Question: I'm learning the mercurial source code management system and doing the examples using <URL>.
In that I studied the <URL> ,

done in command prompt as per the tutorial instruction (see the above screenshot), but can't understand how the files are creating while cloning process is in progress. I tried using <URL> as they coded in the HgCloneTest, but only the .hg folder is created, other files are not created.
Could somebody say me how the files are created while cloning a repo.
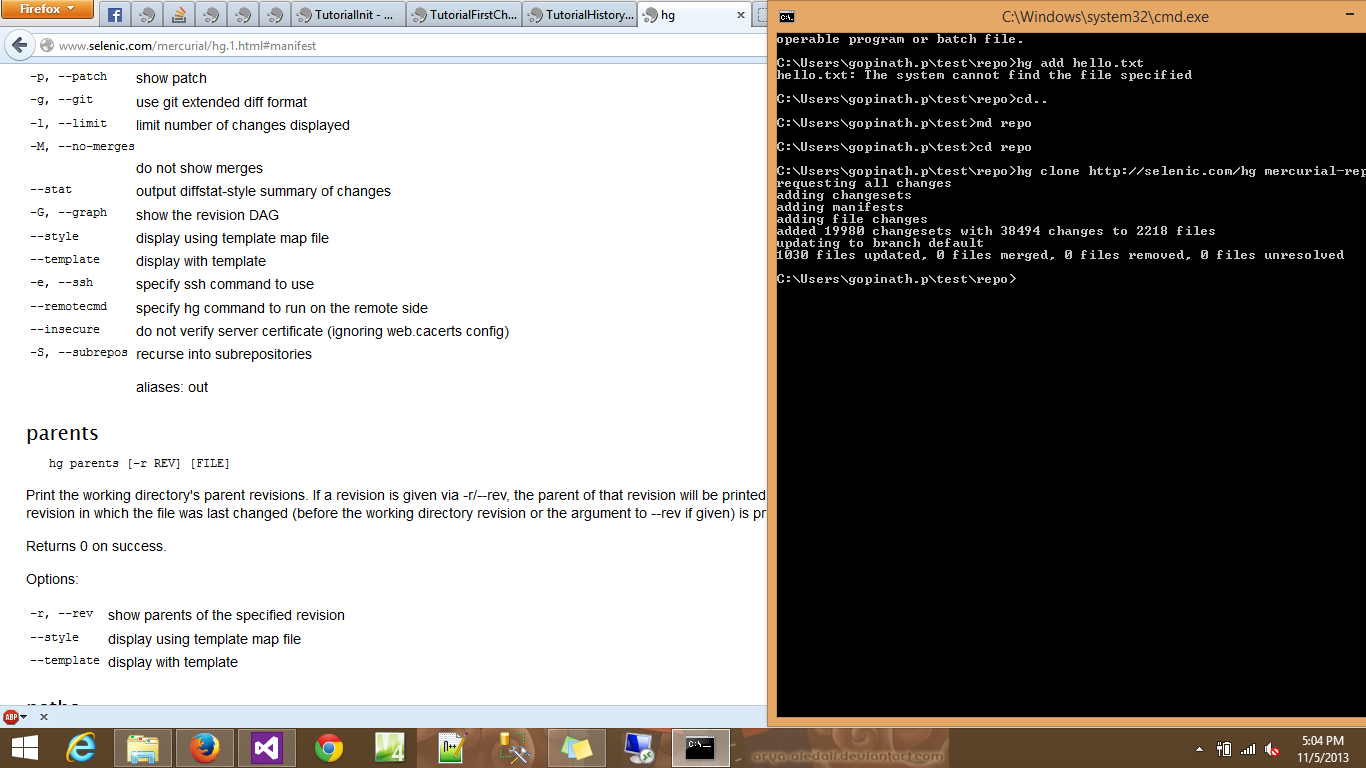
Answer: Well, at last I understood the concept. While cloning a particular repo if we say --no update, then the working directory will not get updated. Thanks to @Kindread.
Also, That HgSharp is cloning the repo by not updating the working directory and does not cover 100% functionality.